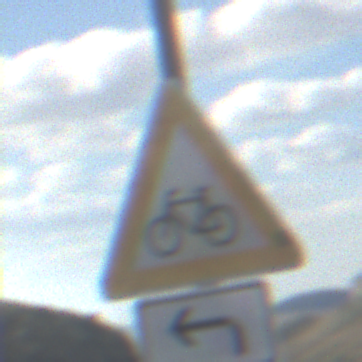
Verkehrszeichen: RadverkehrRechts
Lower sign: RichtungsangabeDurchPfeile2
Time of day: Midday
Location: Outdoor (Nature)
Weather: PartlyCloudy
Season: NotSpecified
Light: Natural